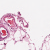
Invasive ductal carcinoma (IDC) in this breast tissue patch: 0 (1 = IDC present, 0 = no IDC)